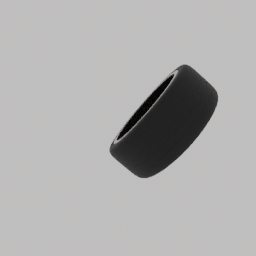
Label: mechanical